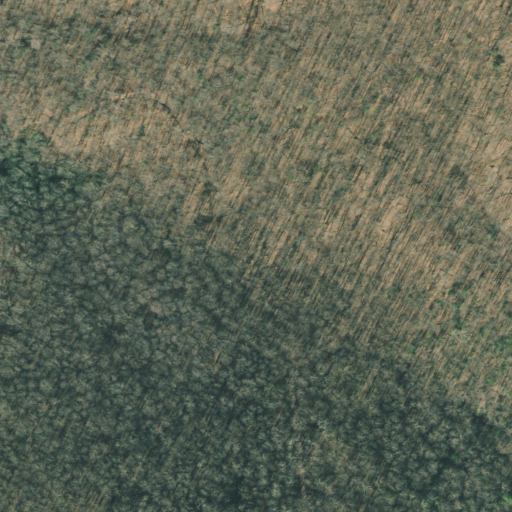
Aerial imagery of gap in Georgia named Jarrard Gap containing only deciduous forest